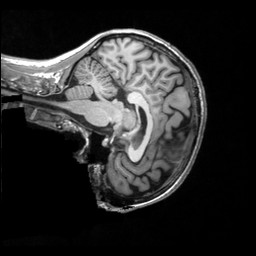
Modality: T1w
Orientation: sagittal
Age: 24
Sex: female
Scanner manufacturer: siemens
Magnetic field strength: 3 T
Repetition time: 2.3 s
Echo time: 0.00298 s